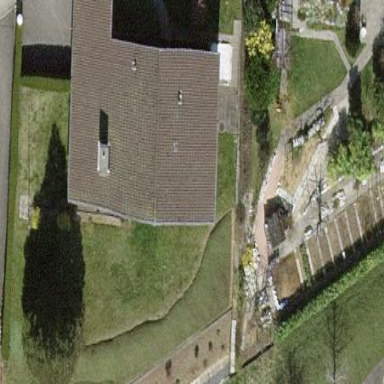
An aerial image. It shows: Residential garden.